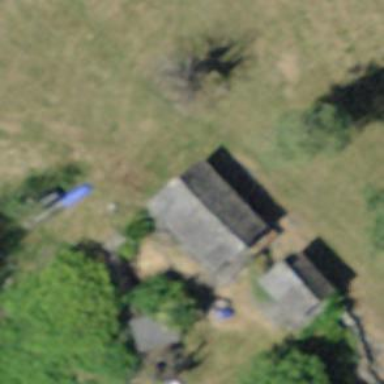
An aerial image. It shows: Cabin is depicted in the image.